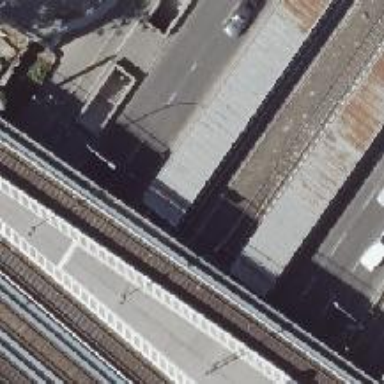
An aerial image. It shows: Tram stop.